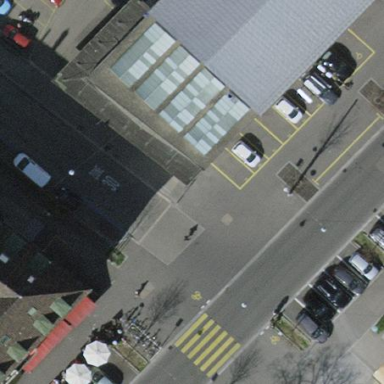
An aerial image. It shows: View of roof of building.